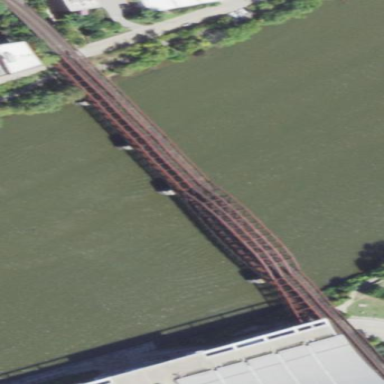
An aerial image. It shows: Man-made bridge.